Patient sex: M
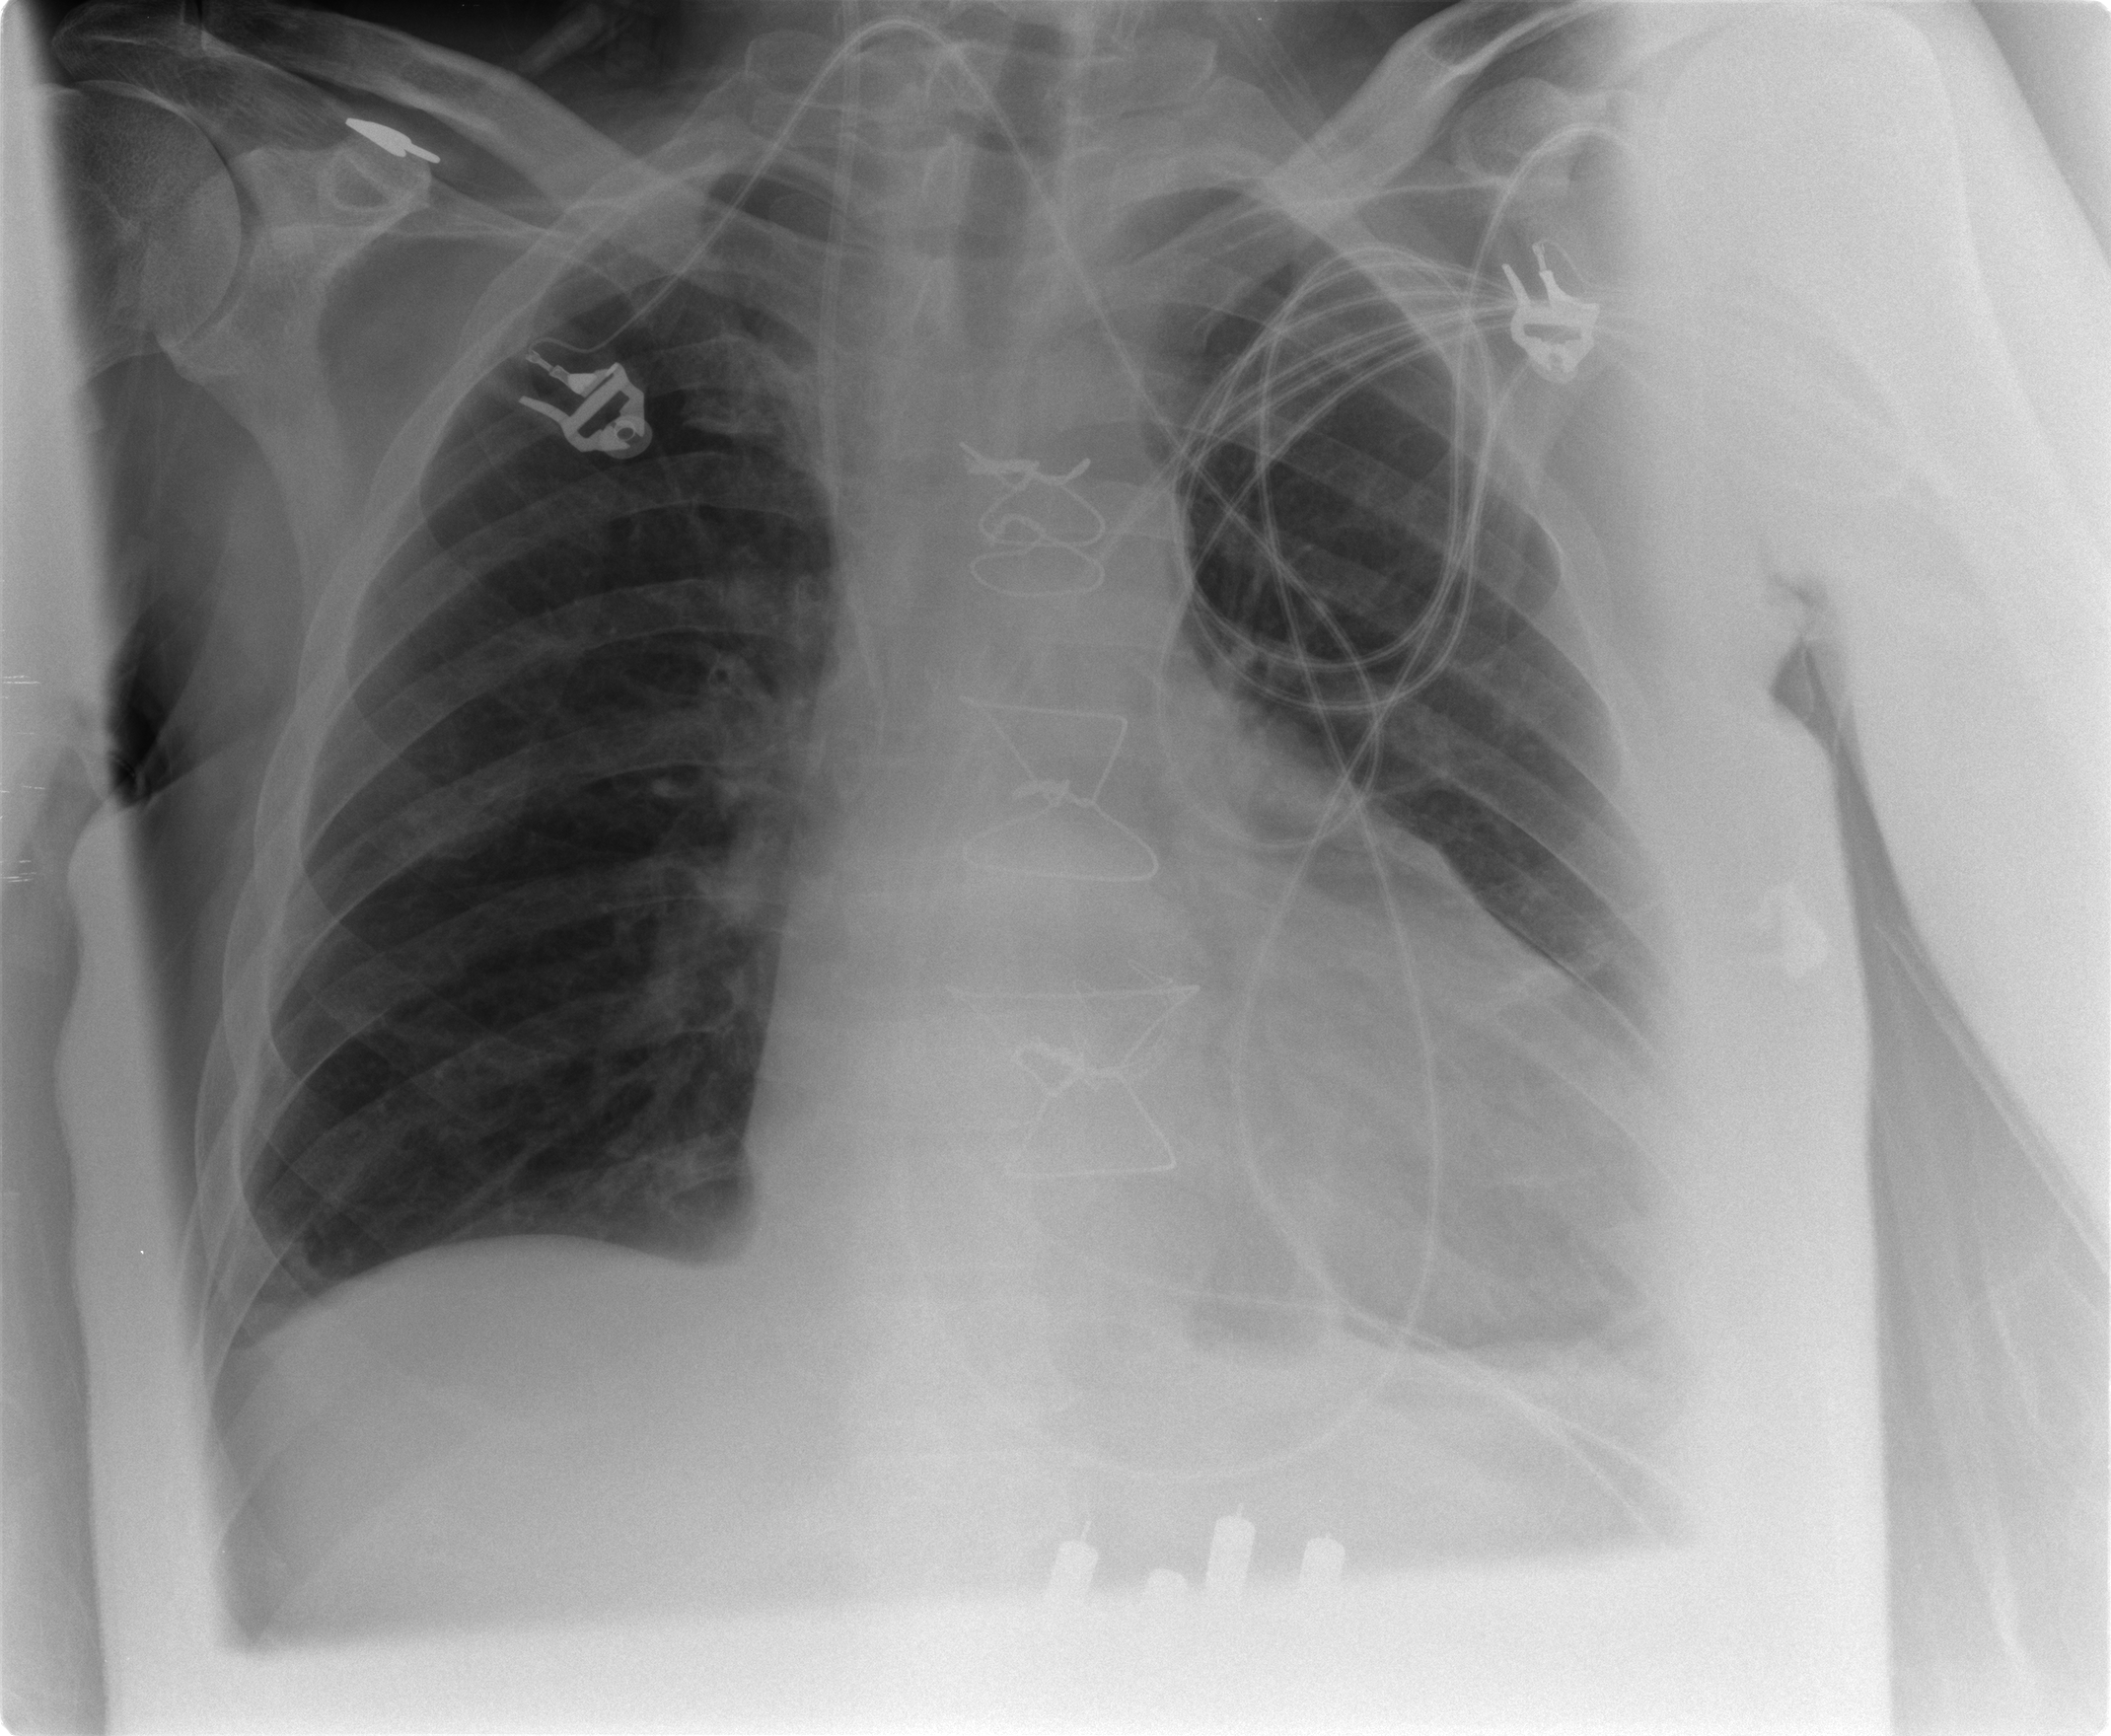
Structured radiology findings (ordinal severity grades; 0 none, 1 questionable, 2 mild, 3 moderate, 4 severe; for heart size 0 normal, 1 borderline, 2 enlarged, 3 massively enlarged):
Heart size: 2
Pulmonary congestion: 1
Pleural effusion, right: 1
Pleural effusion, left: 0
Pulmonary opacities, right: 0
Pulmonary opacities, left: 0
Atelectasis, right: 1
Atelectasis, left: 1